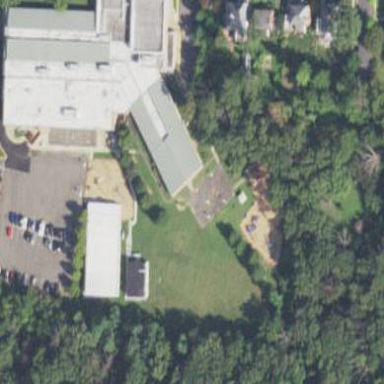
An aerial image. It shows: Primary school building.